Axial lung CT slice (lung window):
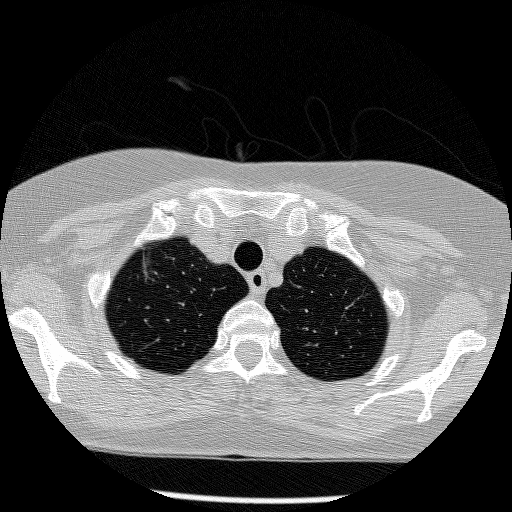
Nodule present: yes
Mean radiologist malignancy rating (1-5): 4.5